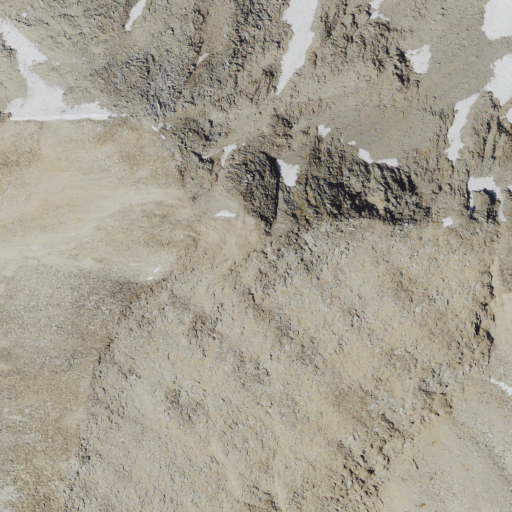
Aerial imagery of mountain in California named Mount Solomons containing barren land, shrub, snow, and grassland